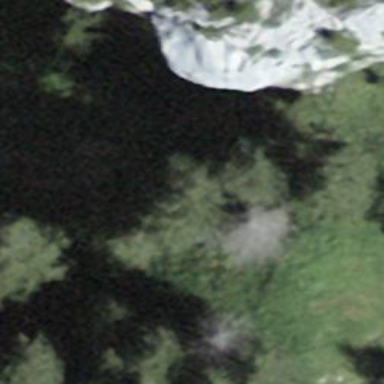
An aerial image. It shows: Cliff in nature.